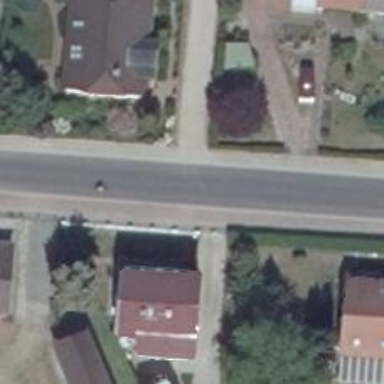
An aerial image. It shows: Residential road with asphalt surface and choker for traffic calming.